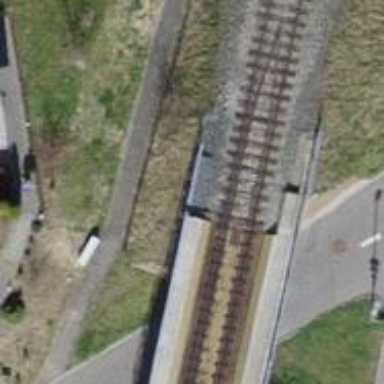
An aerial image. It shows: Single railway track with electrified contact line.